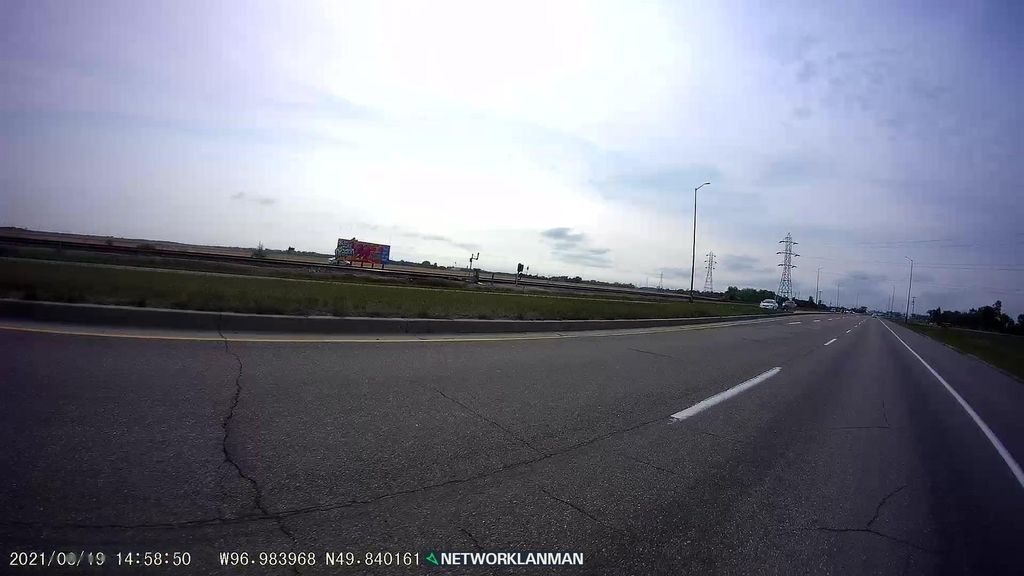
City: winnipeg